Question: As of now, the line chart I've drawn with Core plot looks like this :

As you can see, some of the labels of the plots are overlapping. I thought it would be good if I can display them vertically (just like the labels in the x-axes have been displayed). How do I do it?
This is my code snippet for dataLabelForPlot:
'''
-(CPTLayer *) dataLabelForPlot:(CPTPlot *)plot recordIndex:(NSUInteger)index {
NSString *currentlabel = [lineChartPlotXLabel objectAtIndex:index];
CPTMutableTextStyle *textStyle = [[CPTMutableTextStyle alloc] init];
textStyle.color = [CPTColor darkGrayColor];
textStyle.fontSize = 10.0f;
textStyle.fontName = @"Helvetica";
CPTLayer *layer = [[CPTLayer alloc]
initWithFrame:CGRectMake(0.0, 0.0, 70.0, 20.0)];
CPTTextLayer *newLayer = nil;
newLayer = [[CPTTextLayer alloc] initWithText:currentlabel style:textStyle];
[layer addSublayer:newLayer];
return layer;
}
'''
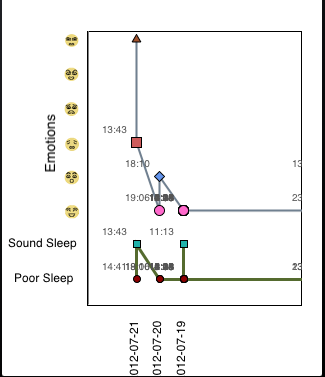
Answer: Set the 'labelRotation' on the plot.